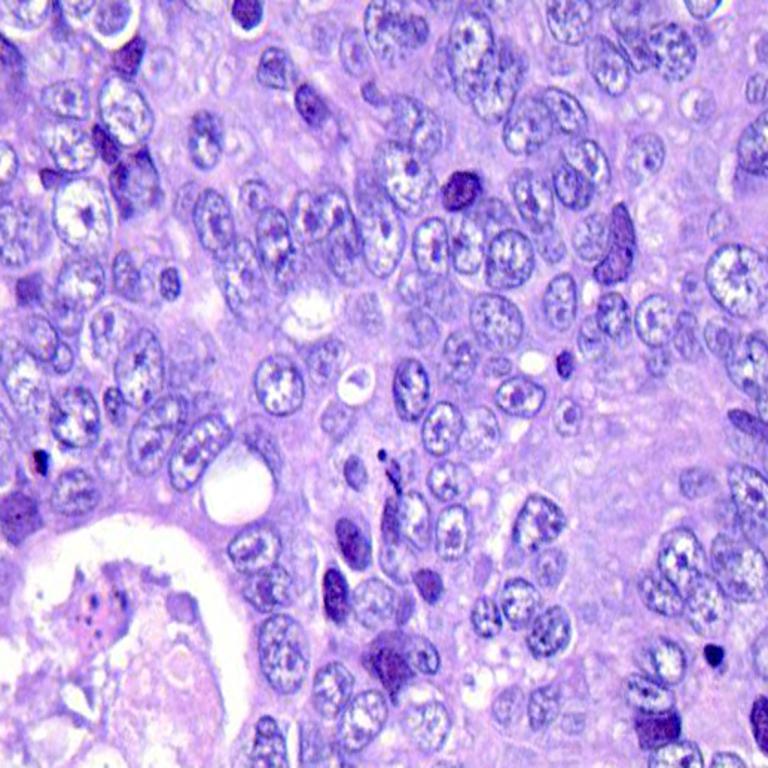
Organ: colon
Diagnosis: adenocarcinomas